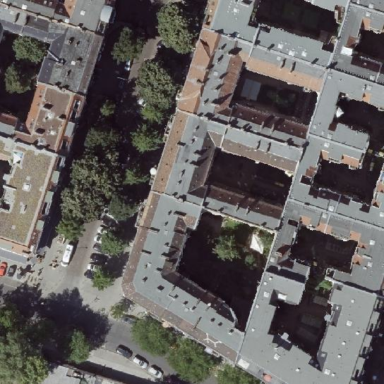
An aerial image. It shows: Residential building with unique double saltbox roof shape.